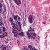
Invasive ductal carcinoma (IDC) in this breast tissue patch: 0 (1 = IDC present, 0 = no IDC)